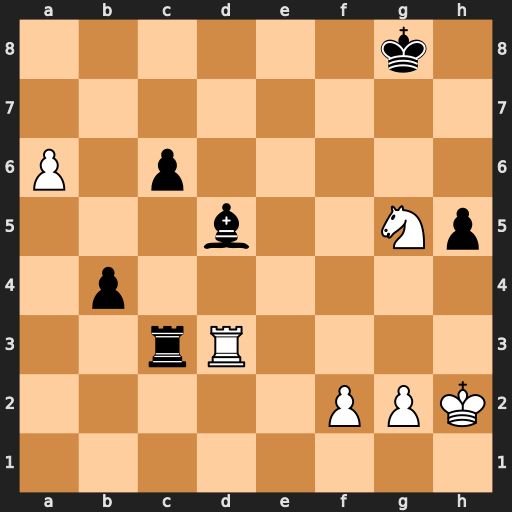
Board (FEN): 6k1/8/P1p5/3b2Np/1p6/2rR4/5PPK/8
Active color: w
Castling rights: -
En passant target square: -
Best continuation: a7 Rxd3 a8=Q+